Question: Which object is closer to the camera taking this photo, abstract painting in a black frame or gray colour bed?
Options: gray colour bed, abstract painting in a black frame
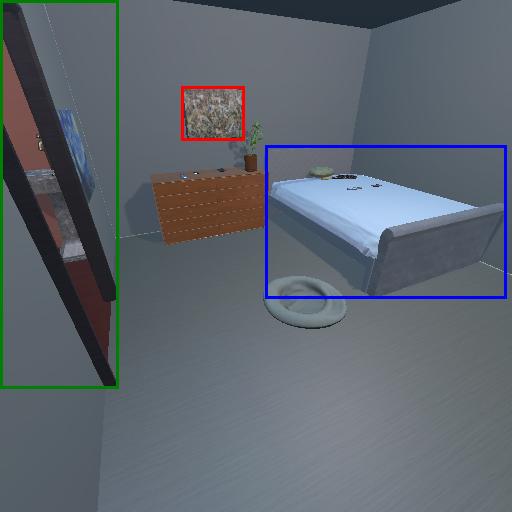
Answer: gray colour bed